Field crop: maize
Growth stage: 2
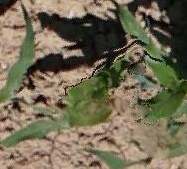
Species: maize